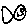
Label: fish